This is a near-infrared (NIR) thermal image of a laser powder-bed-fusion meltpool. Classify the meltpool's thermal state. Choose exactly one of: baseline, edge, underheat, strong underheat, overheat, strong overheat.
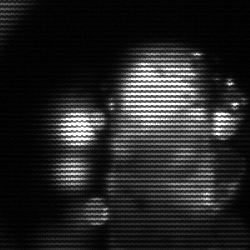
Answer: strong underheat